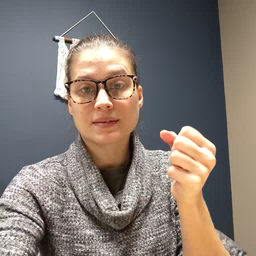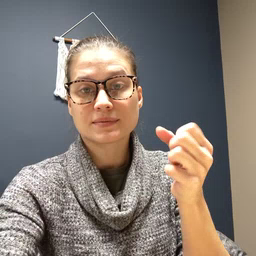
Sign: milk